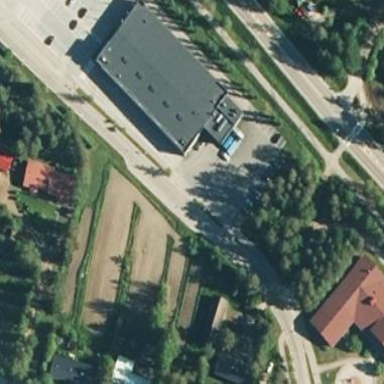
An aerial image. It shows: Supermarket building.